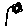
Label: flower